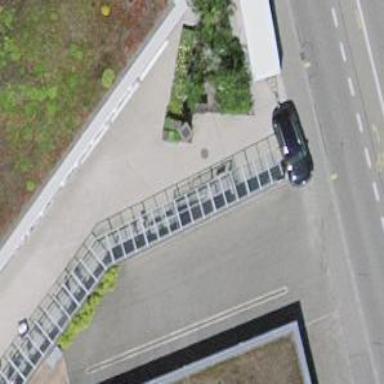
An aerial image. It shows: Bicycle parking area.